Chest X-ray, AP view. Patient: 31 years old, sex M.
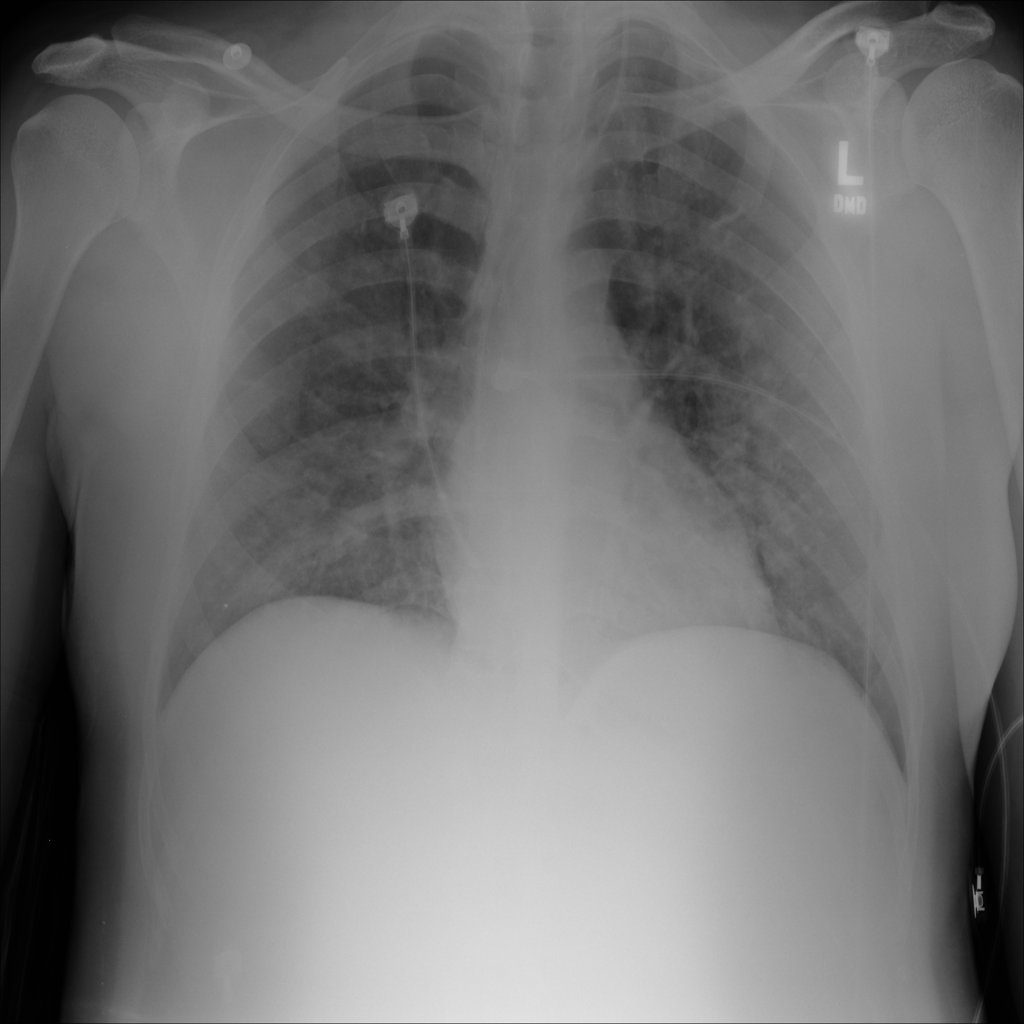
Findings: Edema, Infiltration, Pneumonia